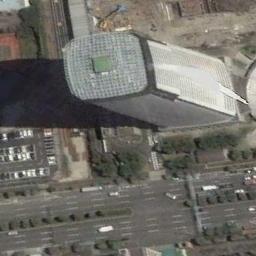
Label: commercial_area